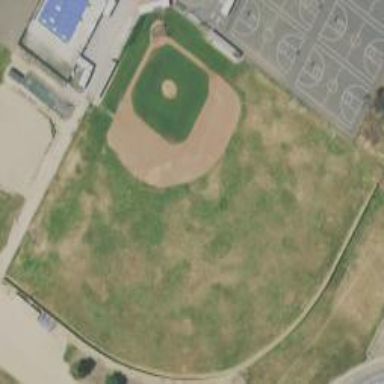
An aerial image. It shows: Compacted baseball pitch.